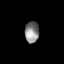
Tissue: lung
Cell type: Epithelial cells
Senescence score: 0.2098
Nuclear area (px): 294
Mean DAPI intensity: 134.718